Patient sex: M
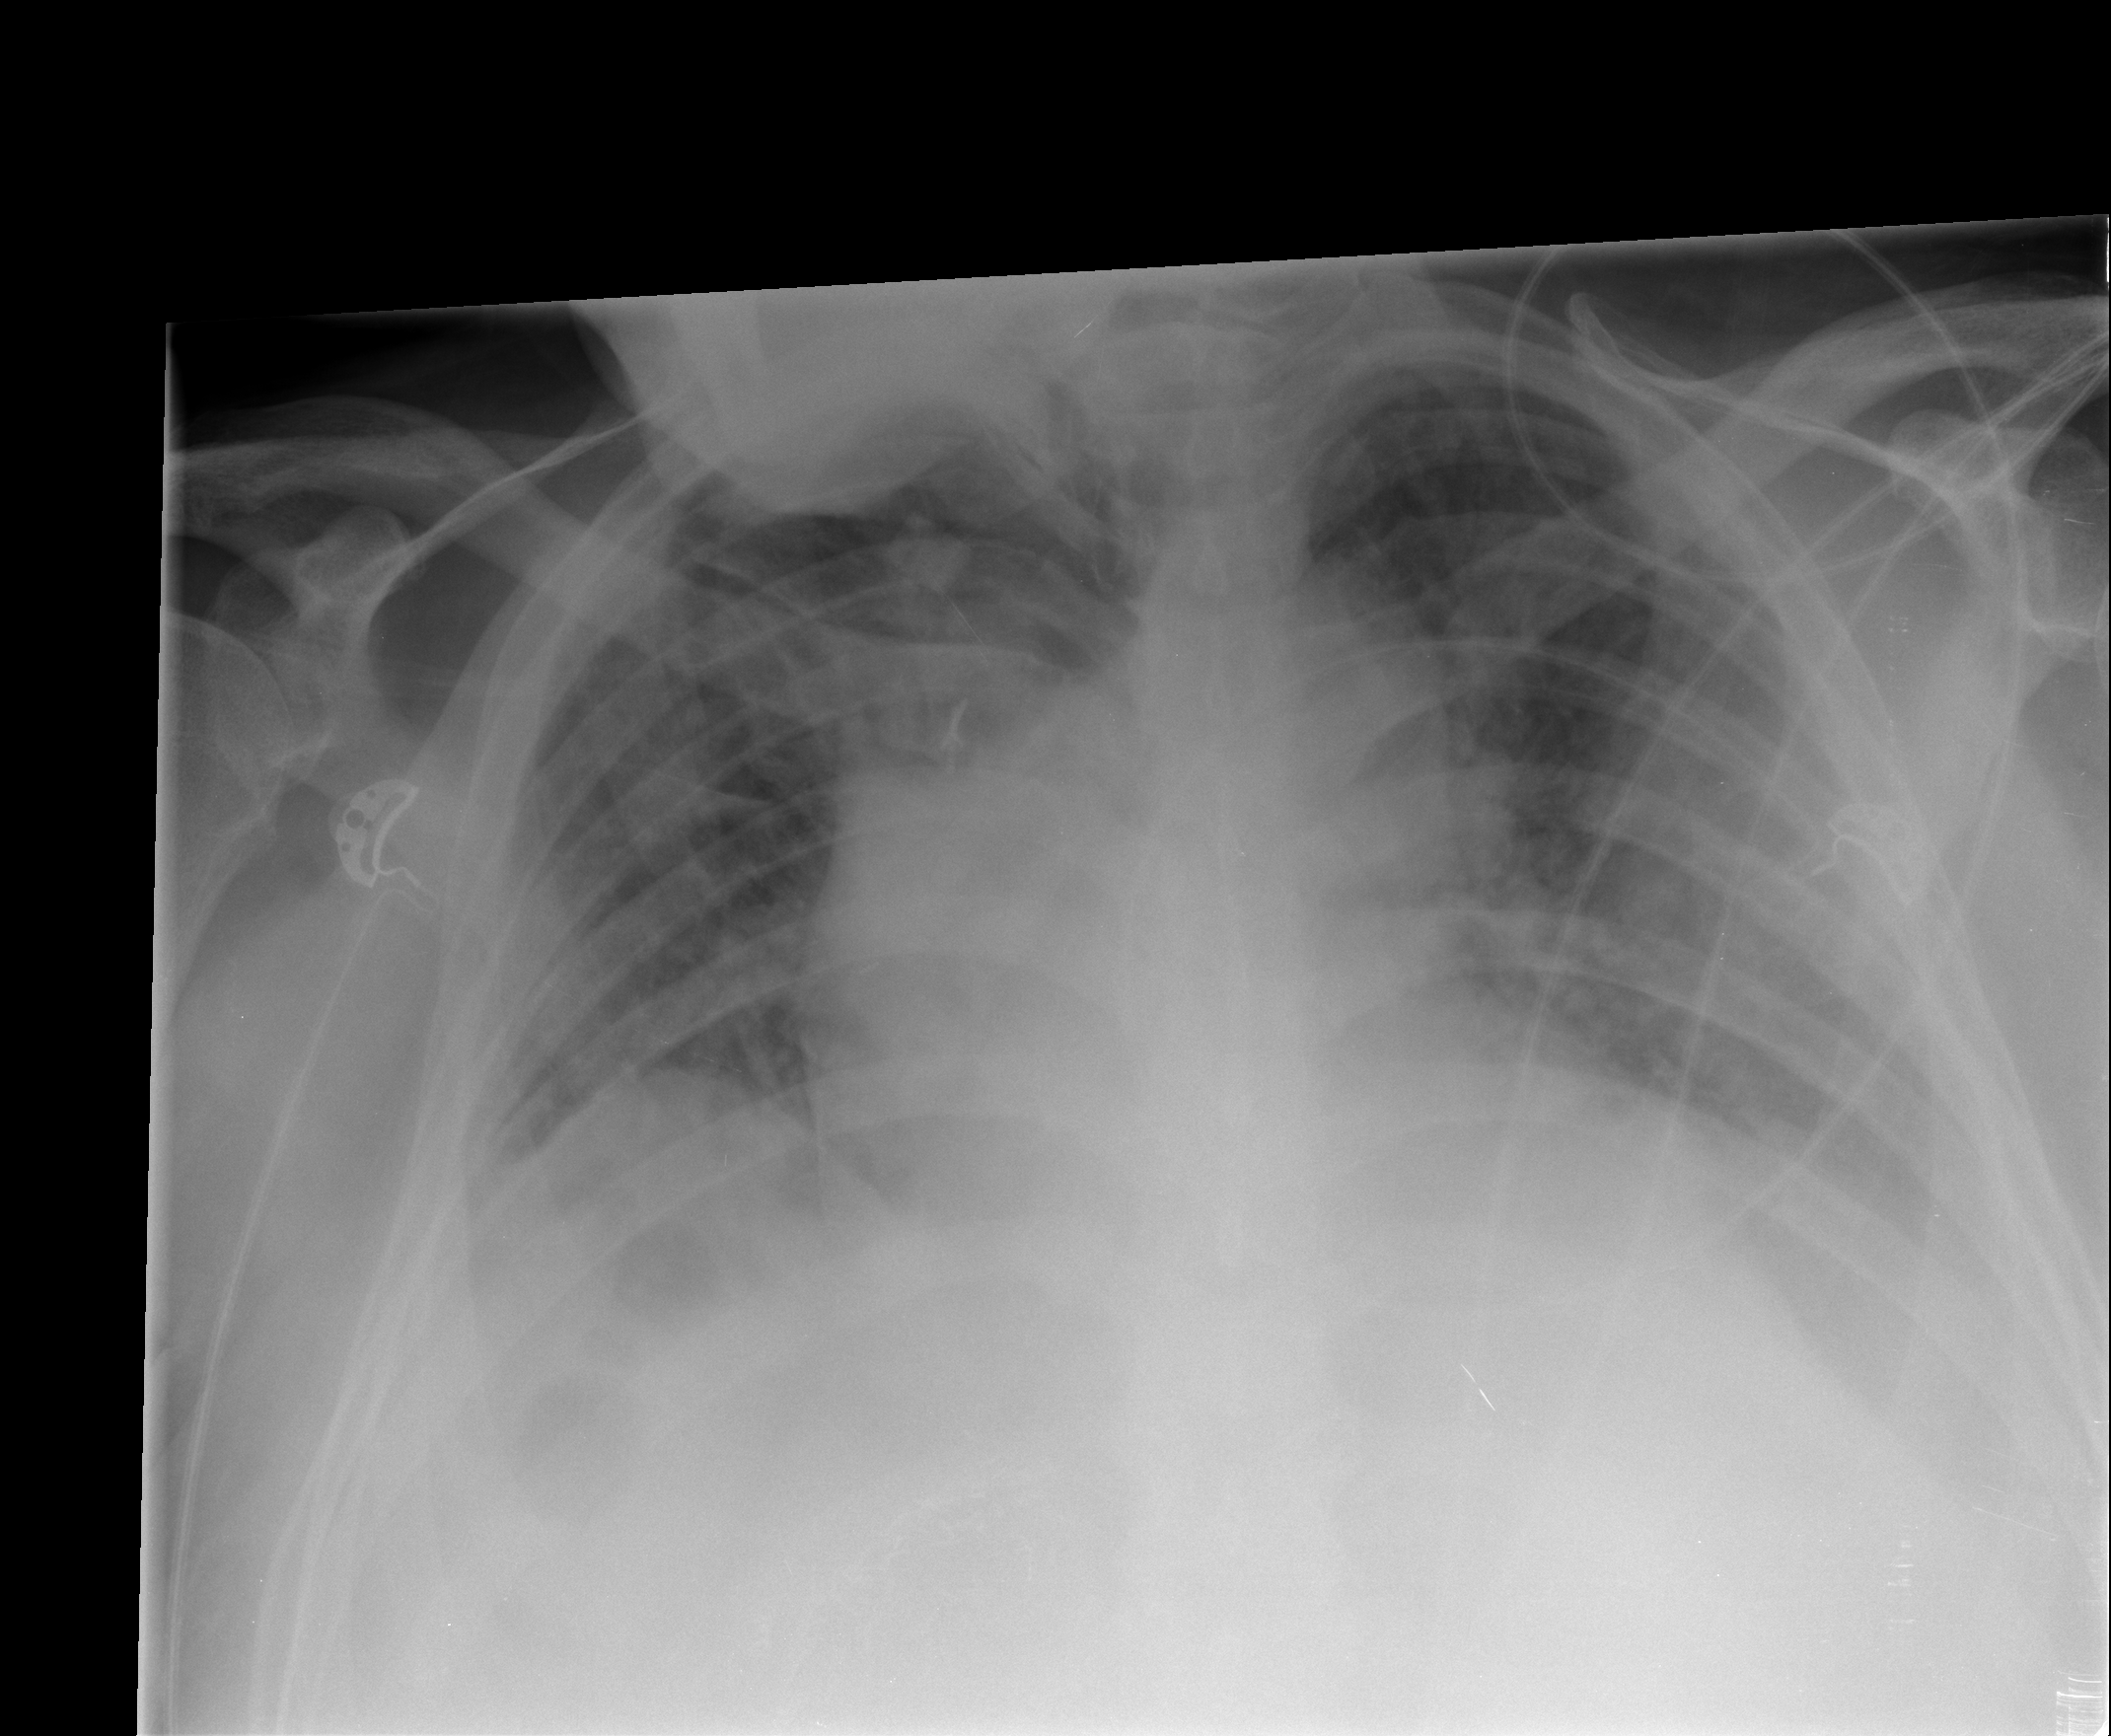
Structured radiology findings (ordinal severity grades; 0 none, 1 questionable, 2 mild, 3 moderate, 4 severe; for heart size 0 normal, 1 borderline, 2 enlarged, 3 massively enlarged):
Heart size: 2
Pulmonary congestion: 3
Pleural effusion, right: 2
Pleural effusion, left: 2
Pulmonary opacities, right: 2
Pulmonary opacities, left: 2
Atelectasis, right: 3
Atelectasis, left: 3